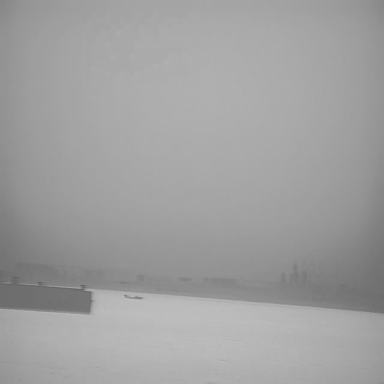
There is a bulk_carrier in the infrared image.